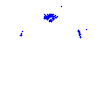
Particle: pion